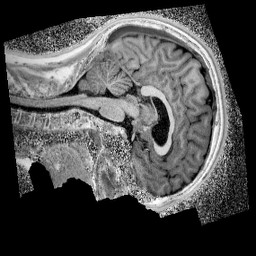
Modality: UNIT1_denoised
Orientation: sagittal
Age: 13
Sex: male
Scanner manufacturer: siemens
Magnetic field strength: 3 T
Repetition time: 4 s
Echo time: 0.00299 s